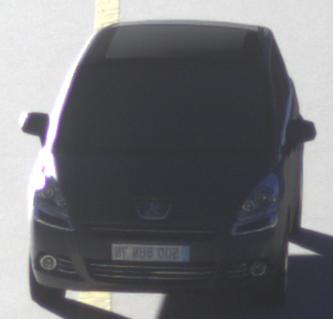
Make: Peugeot
Model: 5008 120 VTi
Detailed model: 5008 (I) Van
Model produced from: 2009/10
Model produced until: 2011/07
Doors: 5
Color: gray
Road condition: dry road
Daytime: sunrise or sunset
Contrast: high contrast